Current action and preconditions to check: trajectory_clear

Your task: For each precondition in the list above, predict whether it will hold at this action.

Consider the current scene as observed from the mobile robot's camera, and analyze the predicted future states of all dynamic agents (e.g., people, animals, vehicles, or any moving entities) within the NEXT SECOND.

IMPORTANT: Only answer "very likely" if you are absolutely certain—based on strong, clear evidence—that a dynamic agent will violate the precondition in the predicted future state. Do NOT answer "very likely" for unlikely, ambiguous, or low-probability risks.

Ask yourself for each precondition: Is there a high probability, with clear and convincing evidence, that the predicted future states of any dynamic agent will interfere with the predicted future state of the currently executing action within the NEXT SECOND, causing that precondition to fail?

Assess the risk level based on these predictions. Use "likely" or "very likely" if motions create a clear risk of interference.

Use "neutral" or "improbable" if agents are nearby but their predicted paths are clearly diverging or non-conflicting.

Failure Risk Categories: "very improbable", "improbable", "neutral", "likely", "very likely"

Answer Format: Output ONLY the probability_of_failure value from these categories: "very improbable", "improbable", "neutral", "likely", "very likely"

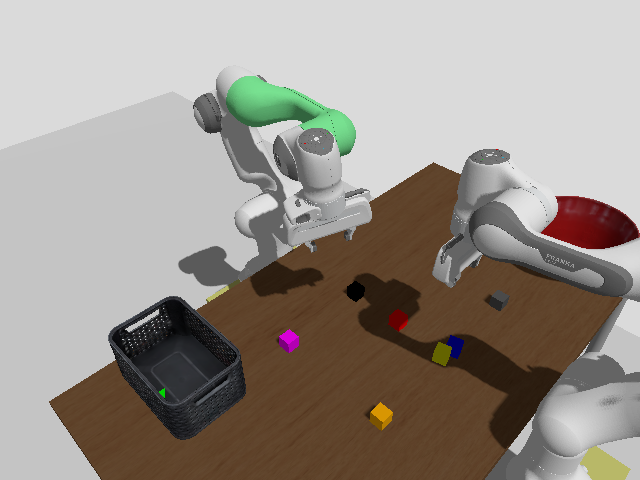

Answer: improbable